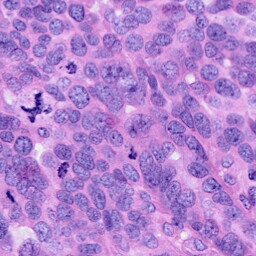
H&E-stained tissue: Ovarian